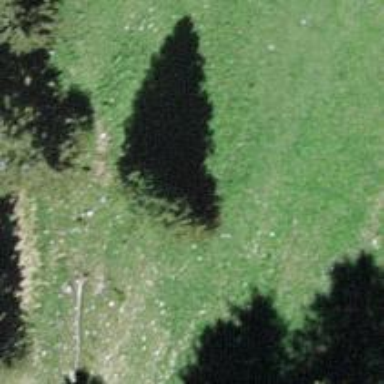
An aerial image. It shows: Needle-leaved tree in nature.